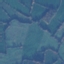
Label: Pasture